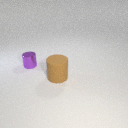
large brown rubber cylinder to the right of small purple metal cylinder